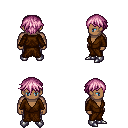
a pixel art fantasy rpg character, male body template, human, dark skin, brown robe, metal pants, pink short bangs hairstyle, metal boots, four views (front, back, left, right), 2x2 character sprite sheet, small pixel art, hard edges, no anti-aliasing